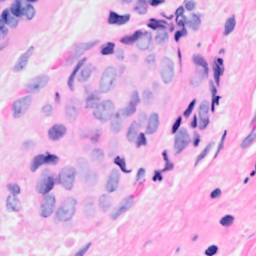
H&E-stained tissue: Breast